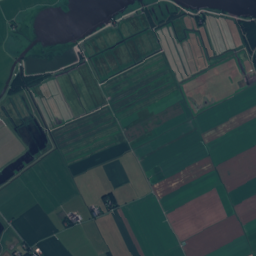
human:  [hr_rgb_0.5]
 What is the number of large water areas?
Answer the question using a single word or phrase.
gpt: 11

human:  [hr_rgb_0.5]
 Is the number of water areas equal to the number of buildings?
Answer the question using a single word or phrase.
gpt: no

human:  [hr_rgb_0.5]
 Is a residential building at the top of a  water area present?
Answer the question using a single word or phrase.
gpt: yes

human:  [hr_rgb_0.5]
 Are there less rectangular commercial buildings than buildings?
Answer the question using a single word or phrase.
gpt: yes

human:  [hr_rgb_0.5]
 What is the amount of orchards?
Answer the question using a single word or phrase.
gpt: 4

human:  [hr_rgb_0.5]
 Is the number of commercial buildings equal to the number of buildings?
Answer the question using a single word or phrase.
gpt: no

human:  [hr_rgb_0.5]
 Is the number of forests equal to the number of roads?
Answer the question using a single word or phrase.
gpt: no

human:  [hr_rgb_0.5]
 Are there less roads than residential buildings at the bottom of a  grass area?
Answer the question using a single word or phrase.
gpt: no

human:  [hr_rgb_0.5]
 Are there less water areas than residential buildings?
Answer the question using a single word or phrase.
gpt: no

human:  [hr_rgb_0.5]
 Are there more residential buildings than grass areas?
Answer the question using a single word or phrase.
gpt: no

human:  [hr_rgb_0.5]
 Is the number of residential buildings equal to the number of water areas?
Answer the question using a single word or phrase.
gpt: no

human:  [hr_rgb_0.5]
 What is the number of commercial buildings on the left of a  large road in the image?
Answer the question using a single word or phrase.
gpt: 0

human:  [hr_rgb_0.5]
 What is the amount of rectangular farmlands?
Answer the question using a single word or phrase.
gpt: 0

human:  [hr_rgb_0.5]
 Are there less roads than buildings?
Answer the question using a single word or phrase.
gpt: no

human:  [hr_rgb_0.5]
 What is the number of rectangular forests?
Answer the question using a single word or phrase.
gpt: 6

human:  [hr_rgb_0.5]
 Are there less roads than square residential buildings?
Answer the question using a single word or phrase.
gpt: no

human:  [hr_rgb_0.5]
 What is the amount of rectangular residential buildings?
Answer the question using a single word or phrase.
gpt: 19

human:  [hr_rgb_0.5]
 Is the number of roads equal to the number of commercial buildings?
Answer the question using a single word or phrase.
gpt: no

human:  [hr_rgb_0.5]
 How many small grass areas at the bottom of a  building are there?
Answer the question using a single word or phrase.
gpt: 9

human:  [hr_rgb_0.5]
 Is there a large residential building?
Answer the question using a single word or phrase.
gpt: no

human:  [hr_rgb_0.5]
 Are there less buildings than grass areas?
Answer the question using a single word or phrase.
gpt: yes

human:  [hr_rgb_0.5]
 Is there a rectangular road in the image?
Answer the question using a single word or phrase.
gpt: no

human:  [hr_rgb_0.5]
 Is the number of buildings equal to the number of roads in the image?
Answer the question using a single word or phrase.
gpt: no

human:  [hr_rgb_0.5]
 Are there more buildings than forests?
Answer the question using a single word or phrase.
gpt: no

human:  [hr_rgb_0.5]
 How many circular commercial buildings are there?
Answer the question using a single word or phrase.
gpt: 0

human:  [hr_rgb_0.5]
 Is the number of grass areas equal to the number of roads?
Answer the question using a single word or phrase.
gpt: no

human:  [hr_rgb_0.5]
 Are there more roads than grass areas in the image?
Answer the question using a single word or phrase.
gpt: no

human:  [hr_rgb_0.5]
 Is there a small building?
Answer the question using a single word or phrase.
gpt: yes

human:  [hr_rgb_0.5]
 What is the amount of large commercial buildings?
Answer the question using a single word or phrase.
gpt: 0

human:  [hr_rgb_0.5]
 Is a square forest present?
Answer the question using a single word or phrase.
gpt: no

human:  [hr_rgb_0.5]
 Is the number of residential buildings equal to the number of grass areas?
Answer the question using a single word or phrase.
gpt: no

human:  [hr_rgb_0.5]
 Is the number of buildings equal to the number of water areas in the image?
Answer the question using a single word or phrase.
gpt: no

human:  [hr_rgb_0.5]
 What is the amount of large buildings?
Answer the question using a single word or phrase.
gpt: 0

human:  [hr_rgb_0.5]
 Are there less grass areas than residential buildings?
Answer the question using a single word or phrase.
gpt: no

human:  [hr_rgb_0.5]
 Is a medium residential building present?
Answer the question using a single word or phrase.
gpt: yes

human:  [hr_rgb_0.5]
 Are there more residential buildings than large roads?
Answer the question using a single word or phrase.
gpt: yes